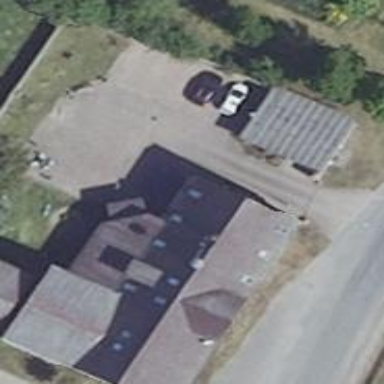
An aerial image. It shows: Residential building.